Aerial crown-view tile of a tropical tree (Barro Colorado Island, Panama), acquired 20250124:
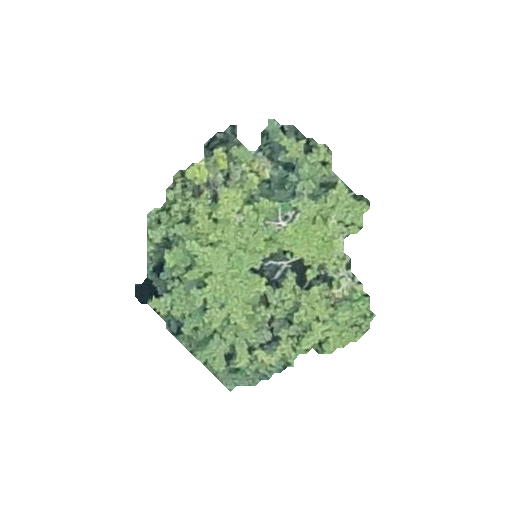
Species: Tabernaemontana arborea
GBIF accepted scientific name: Tabernaemontana arborea
Crown area: 64.041 m²